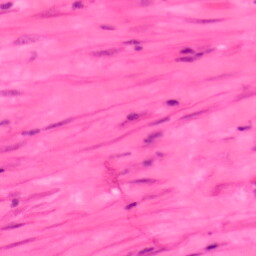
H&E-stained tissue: Colon